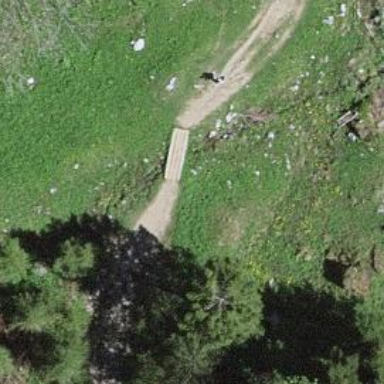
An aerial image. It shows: Path leading to bridge.